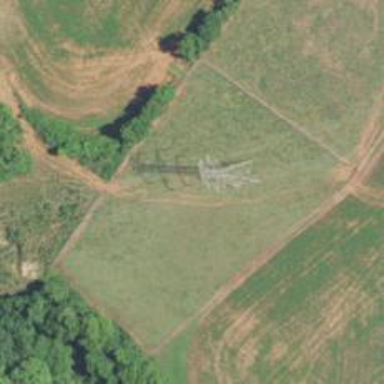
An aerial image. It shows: Lattice structure tower used for power transmission.